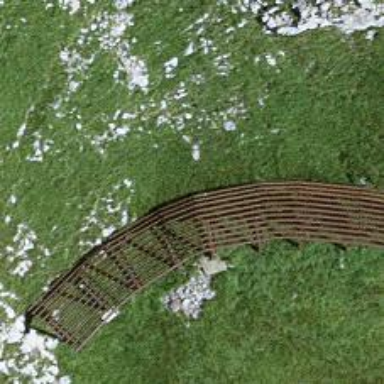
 designed to mitigate snow accumulations in specific area."